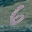
Label: 6